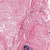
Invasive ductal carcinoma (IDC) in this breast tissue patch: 0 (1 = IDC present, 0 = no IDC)